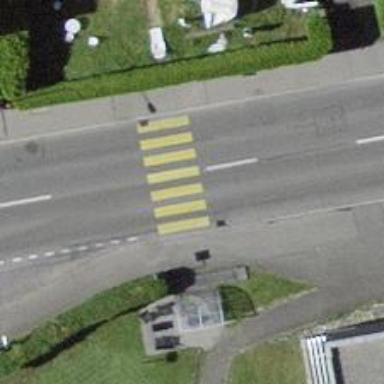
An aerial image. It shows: Uncontrolled zebra crossing on the road.